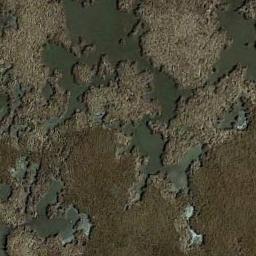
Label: wetland